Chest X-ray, PA view. Patient: 64 years old, sex M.
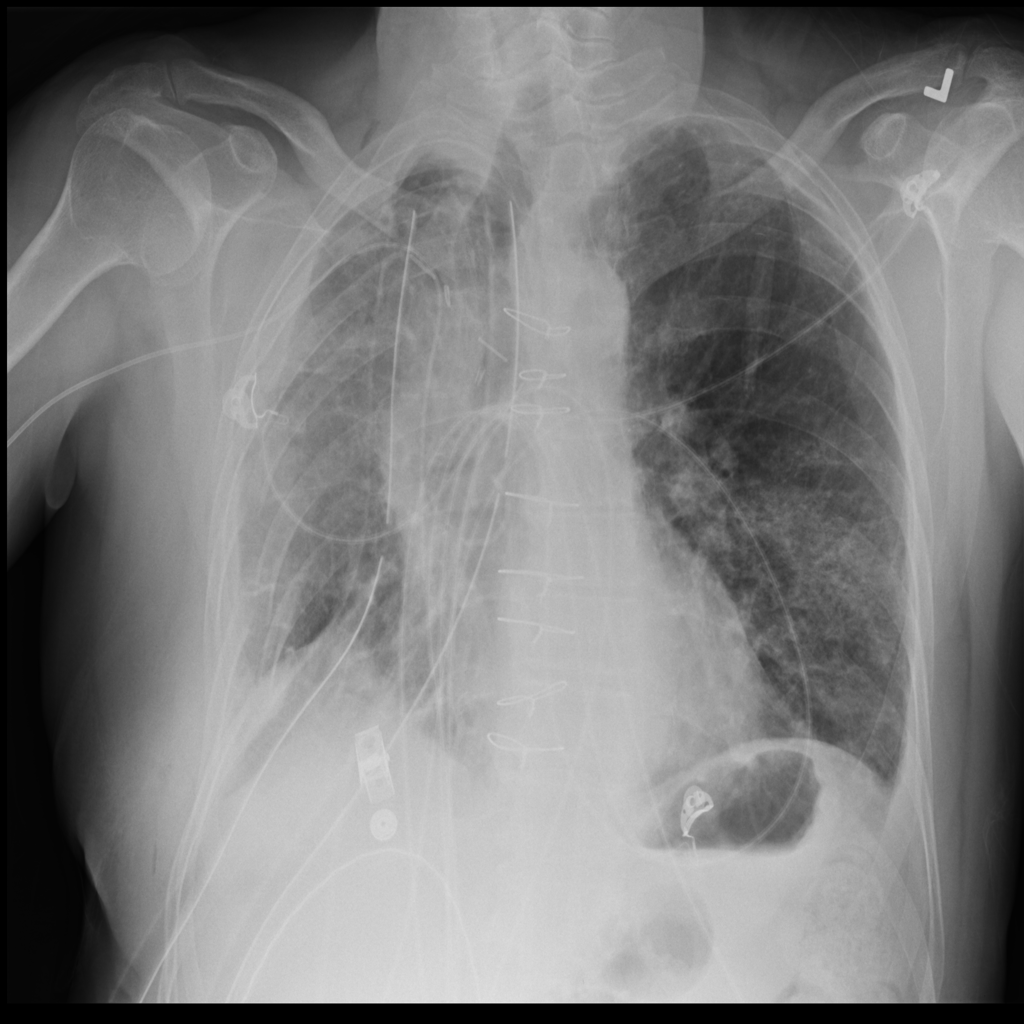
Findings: Effusion, Pneumothorax